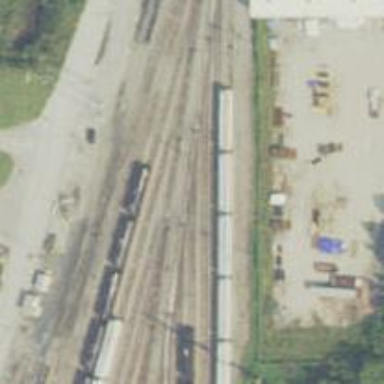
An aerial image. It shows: Railway yard.